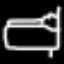
Label: bed